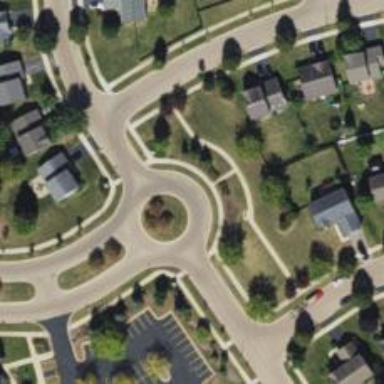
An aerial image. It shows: Residential road that intersects with roundabout.